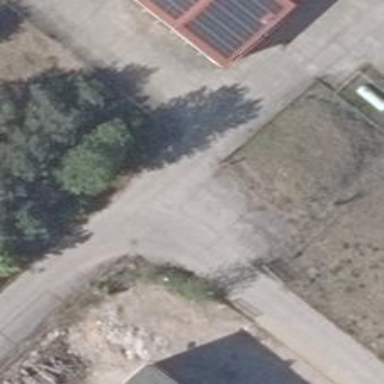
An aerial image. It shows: Concrete driveway with concrete plates.